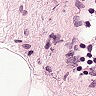
Metastatic tissue present: no